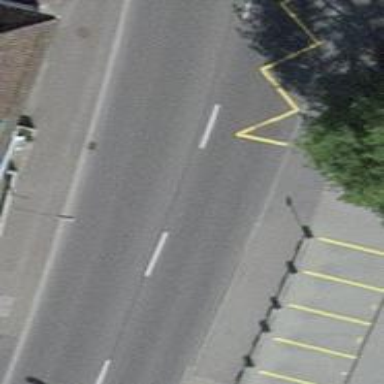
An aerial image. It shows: Secondary road with asphalt surface. It includes separate cycle lane and sidewalk.